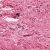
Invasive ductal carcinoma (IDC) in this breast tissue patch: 0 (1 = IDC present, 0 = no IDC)